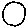
Label: circle